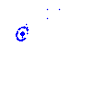
Particle: kaon